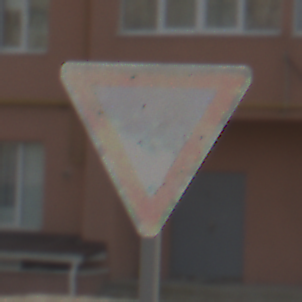
Verkehrszeichen: VorfahrtGewaehren
Umgebung: Outdoor, Urban
Tageszeit: MorningAfternoon
Wetter: PartlyCloudy
Licht: Natural
Jahreszeit: NotSpecified
Kontrast: HighContrast